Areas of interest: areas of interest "Agile Xinji Central Mansion West District"
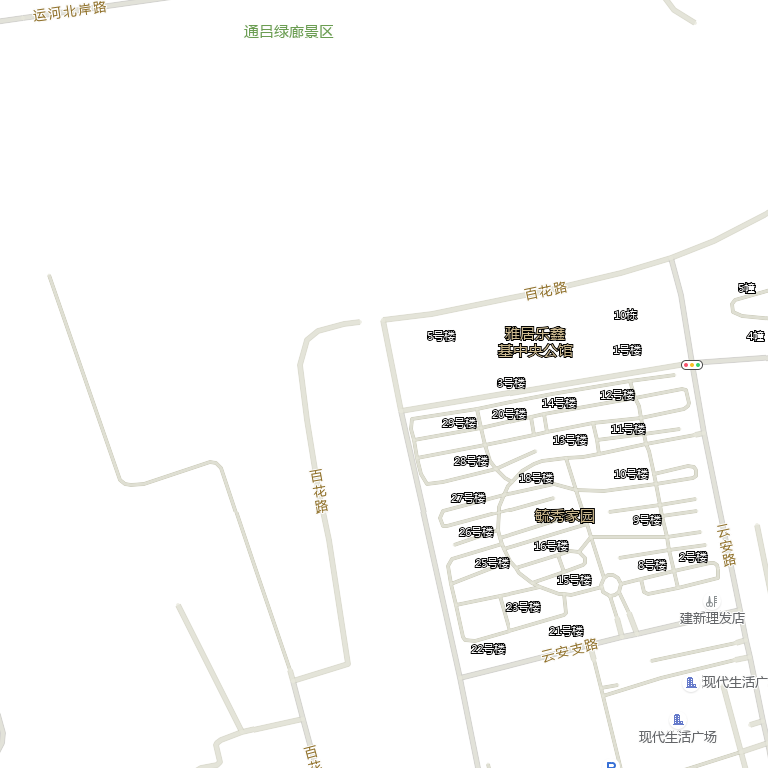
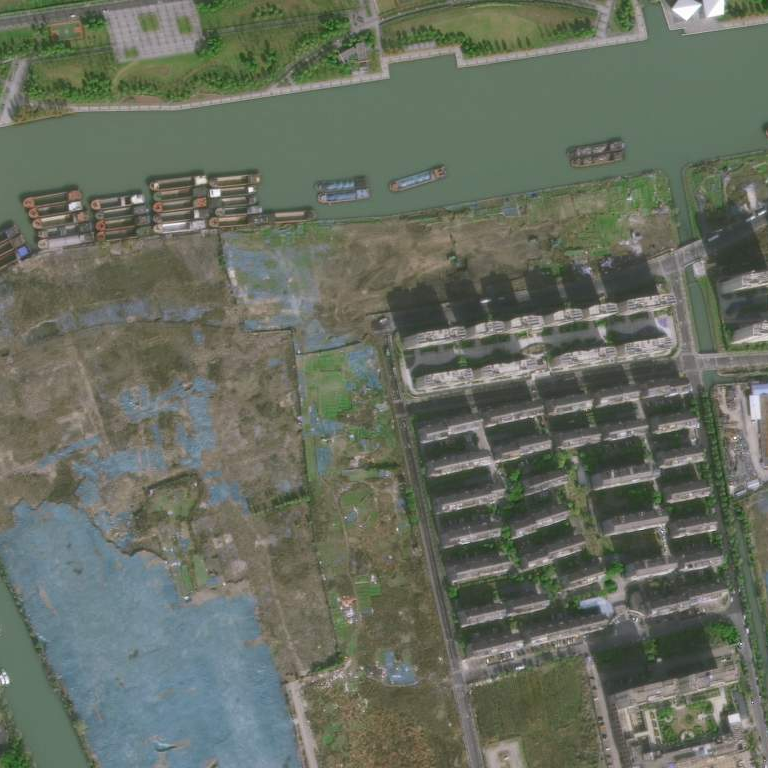